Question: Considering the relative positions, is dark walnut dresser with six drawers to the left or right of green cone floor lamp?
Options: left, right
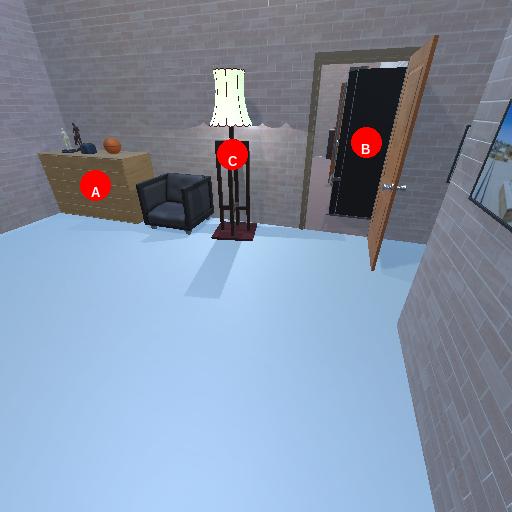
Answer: left